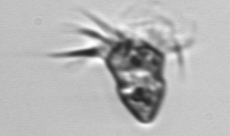
Label: Strombidium_inclinatum